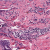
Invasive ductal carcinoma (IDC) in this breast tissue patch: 1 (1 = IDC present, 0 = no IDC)